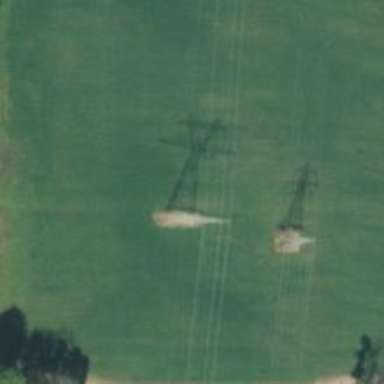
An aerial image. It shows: Lattice structure tower used for power distribution.